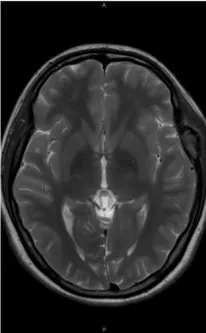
MRI Examination. (B) The lesion appears iso-to-hyperintense on T2-weighted images.
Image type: radiology (mri)